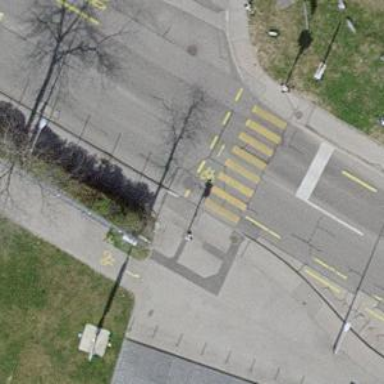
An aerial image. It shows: Road crossing with traffic signals.